Aerial crown-view tile of a tropical tree (Barro Colorado Island, Panama), acquired 20250818:
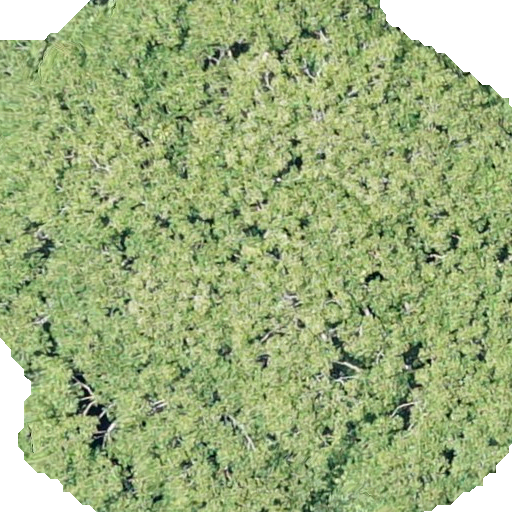
Species: Dipteryx oleifera
GBIF accepted scientific name: Dipteryx oleifera
Crown area: 419.191 m²